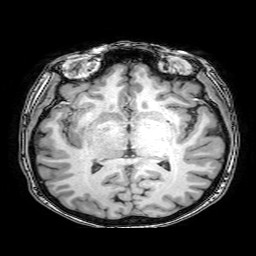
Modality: T1w
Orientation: coronal
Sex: female
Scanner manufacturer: philips
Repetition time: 0.008148 s
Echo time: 0.00373 s